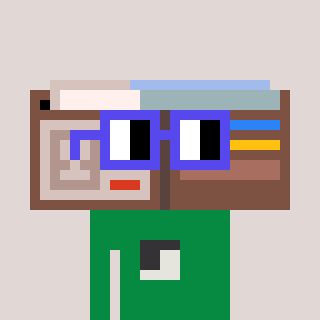
a pixel art character with square blue glasses, a wallet-shaped head and a green-colored body on a warm background